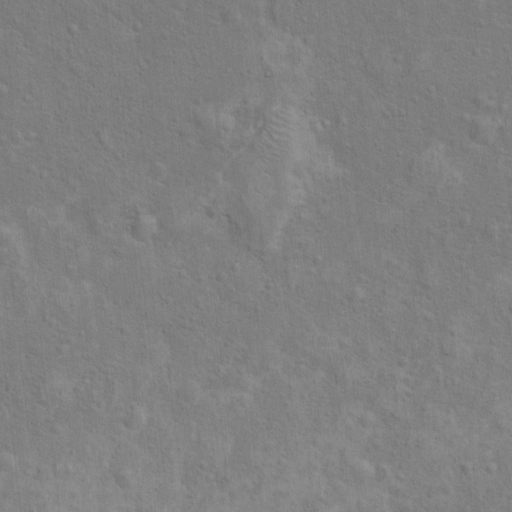
Classes present: Background